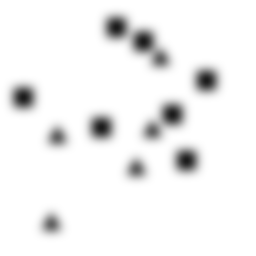
Squares: 7
Triangles: 5
Stars: 0
Total shapes: 12